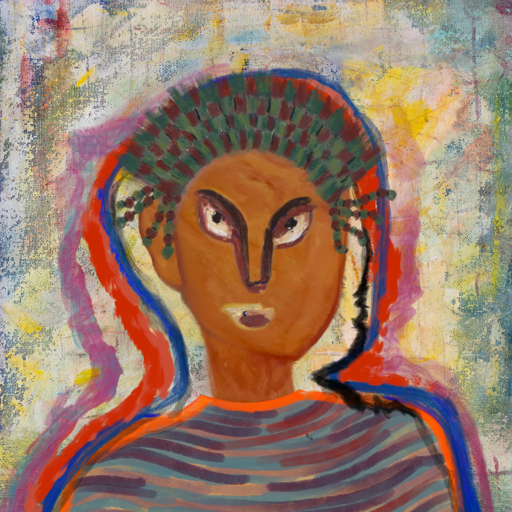
Background: Irani, Head And Neck Front: Pious_Lady, Face Front: After_Raid, Bust: Experience, Hair Front: Experience, Head Accessory: After_Raid_Crown, Second Necklace: Blank, Necklace: Blank, Baby: Blank